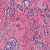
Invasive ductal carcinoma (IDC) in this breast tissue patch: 1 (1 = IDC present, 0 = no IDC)